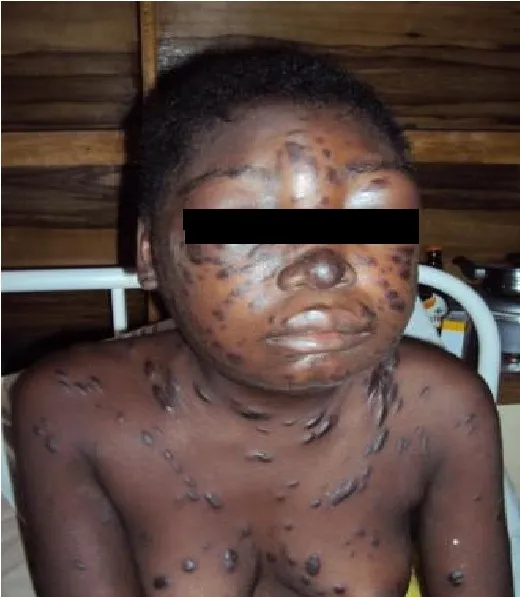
Disseminated Kaposi's sarcoma due to Immune Reconstitution Inflammatory Syndromes (IRIS)-multiple papulonodular dark-coloured generalised skin lesions with oedema especially involving the face.
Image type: medical_photograph (skin_photograph)